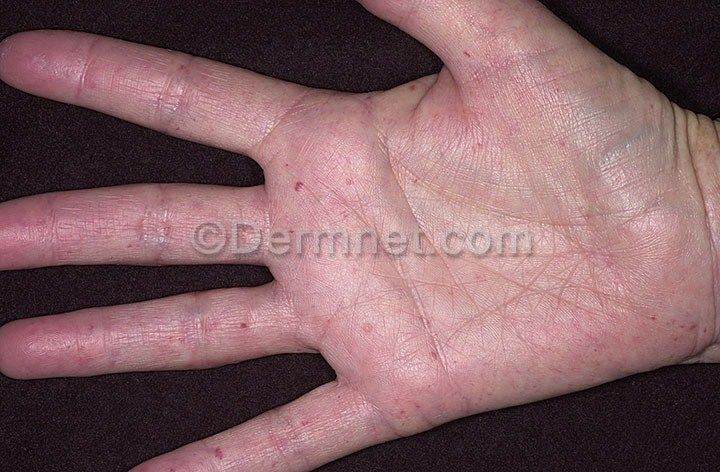
Disease: Lupus and other Connective Tissue diseases